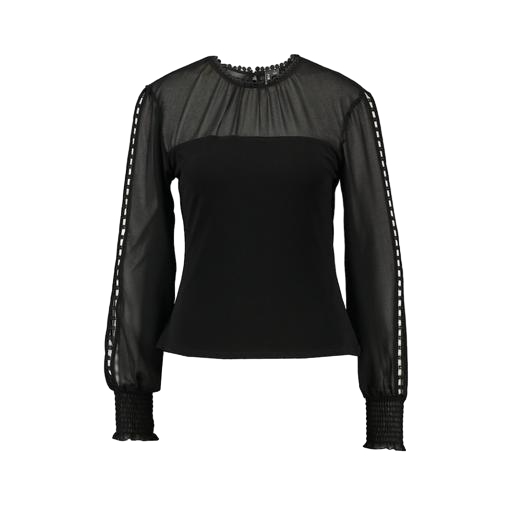
long-sleeve top, vero moda black high neck blouse, black mixed-media top, white background